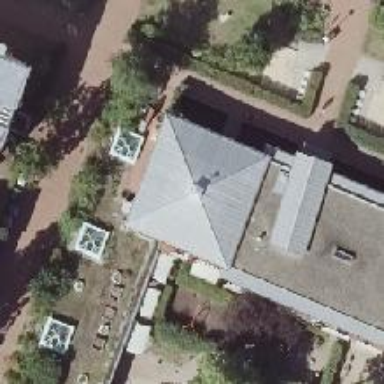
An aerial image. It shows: The roof of the building has pyramidal shape and is made of eternit.